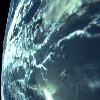
Label: cloud